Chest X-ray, PA view. Patient: 37 years old, sex F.
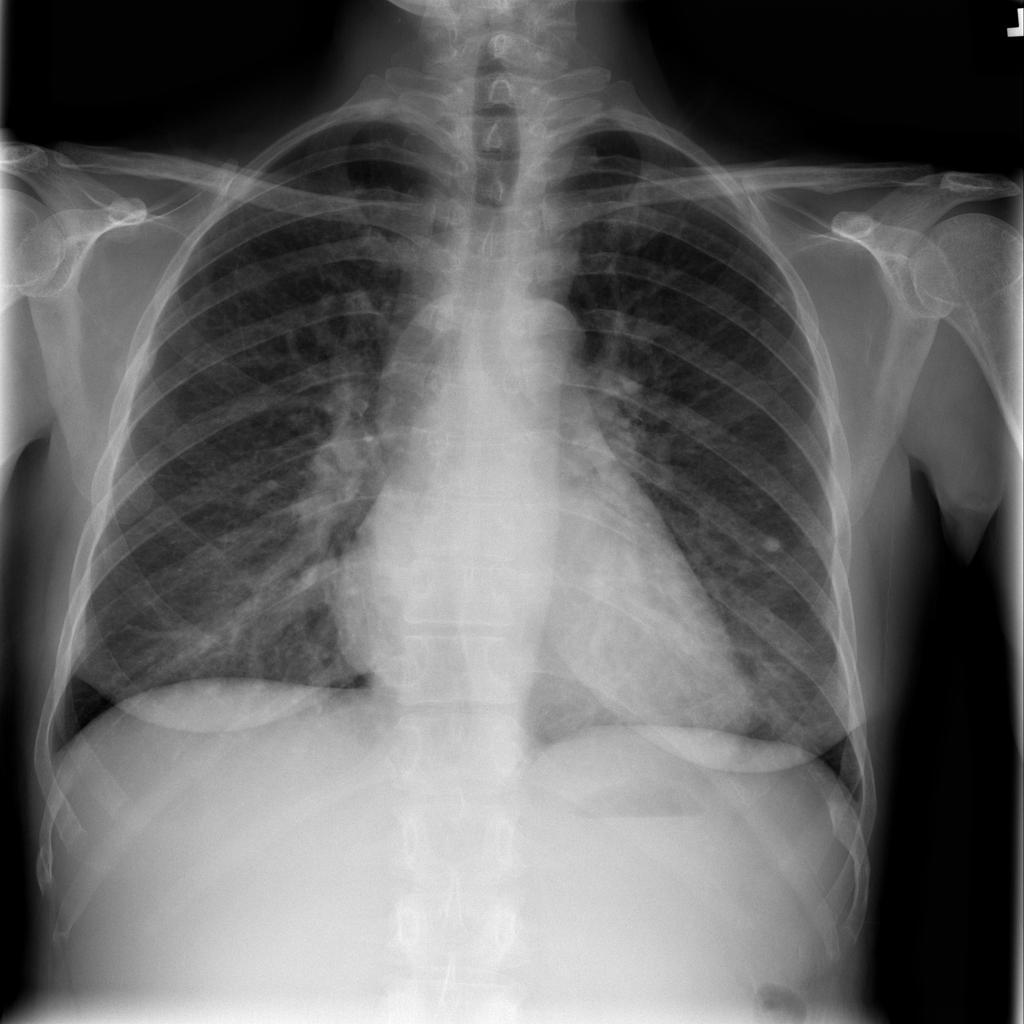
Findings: Infiltration